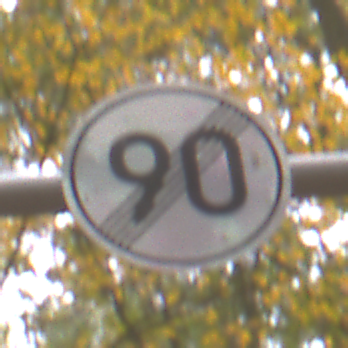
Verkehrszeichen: EndeGeschwindigkeit90
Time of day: Midday
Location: Outdoor (Nature)
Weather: Overcast
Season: NotSpecified
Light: Natural